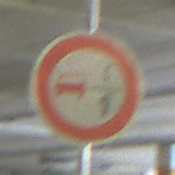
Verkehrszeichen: VerbotUeberholenEinspurigeFahrzeuge
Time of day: NotSpecified
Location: Indoor (Special)
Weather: NotSpecified
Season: NotSpecified
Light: Artificial